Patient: sex F, age 56
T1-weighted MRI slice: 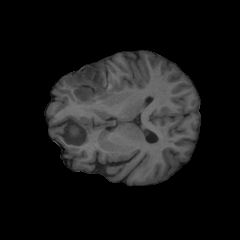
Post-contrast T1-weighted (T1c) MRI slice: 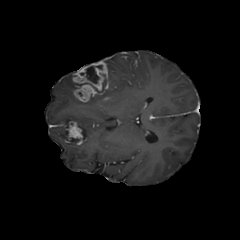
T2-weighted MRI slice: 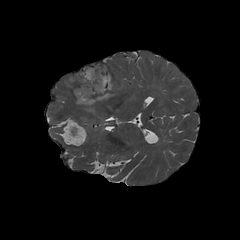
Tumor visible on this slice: yes
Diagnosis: Glioblastoma, IDH-wildtype
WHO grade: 4